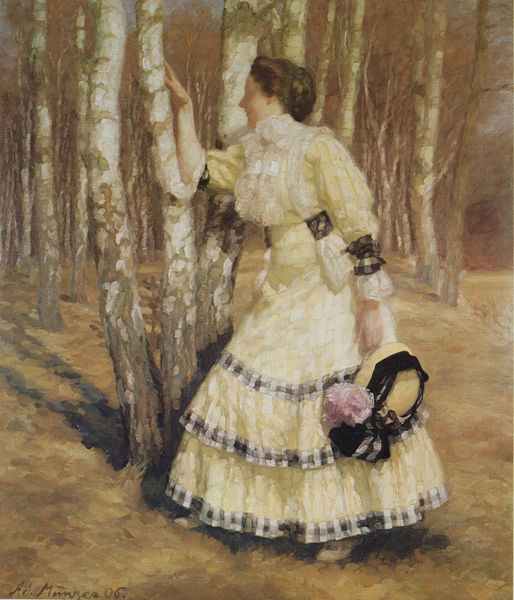
Titel: Dame im Birkenwald
Künstler: Adolf Münzer
Standort: München
Institution: Neue Pinakothek
Schlagwörter: baum, blau, blätter, dunkel, gemälde, hand, himmel, laub, schatten, baumstämme, bäume, gelb, impressionismus, landschaft, ocker, äste, blume, braun, daumen, finger, frau, frisur, grau, haar, hell, hintergrund, hut, kleid, licht, mitte, mund, nase, ohr, profil, schwarz, vordergrund, weiss, blick, blüte, dame, gras, gürtel, rasen, rose, weg, wiese, malerei, rock, schleife, jacke, mütze, arm, arme, augen, bluse, falten, gesicht, halten, kleidung, kragen, spitze, stehen, weit, ärmel, bild, bildnis, hals, hände, porträt, schauen, signatur, öl, ast, baumstamm, birke, birken, erde, feld, natur, zweige, gebüsch, sonne, boden, auge, figur, haare, realismus, saum, spitzen, borte, brünett, rosa, wald, beine, taille, dutt, naturalismus, schuhe, violett, kahl, herbst, winter, drehen, sepia, lehnen, stämme, manet, streifen, rüschen, warten, baumkronen, waldrand, abgewandt, hängen, suchen, munch, erdboden, zweig, wälder, lichtung, greifen, schuh, gedreht, sehnsucht, unterarm, birkenwald, rotbraun, rinde, binde, dicht, fernblick, plissee, gurt, mittelpunkt, anlehnen, verstecken, drehung, schwar, jabot, anfassen, borten, borke, daum, handgelenk, spitzenbesatz, suchens, walkd, wartens